Field crop: maize
Growth stage: 2
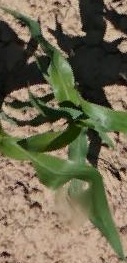
Species: maize